Question:  Attached is a screenshot of search view implementation with listview activity working successfully. But, on any text search on the search view it shows the result with grayish toast like feature displaying what user has enter to filter the list. How do i remove it as it is blocking my list view display in the background?
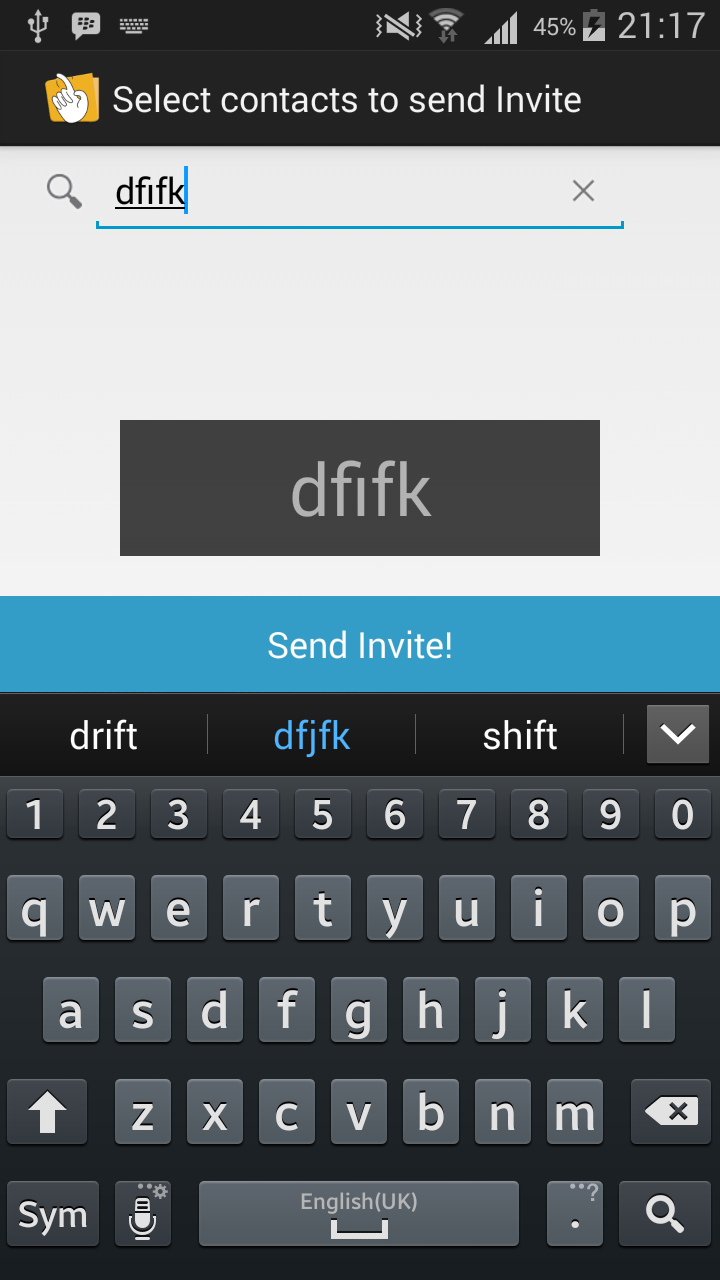
Answer: You have to place your adapter to a separate filter. The code looks something like this.
'''
ArrayAdapter<String> adapter = new ArrayAdapter<String>(this,
android.R.layout.simple_list_item_1, android.R.id.text1,
stringlist);
listView.setAdapter(adapter);
listView.setTextFilterEnabled(true);
Filter filter = adapter.getFilter();
'''
And when listening for the text query, if your code look something like this
'''
@Override
public boolean onQueryTextChange(String newText) {
if (TextUtils.isEmpty(newText)) {
listView.clearTextFilter();
} else {
listView.setFilterText(newText.toString());
}
return true;
}
'''
Just change it to this
'''
@Override
public boolean onQueryTextChange(String newText) {
if (TextUtils.isEmpty(newText)) {
filter.filter(null);
} else {
filter.filter(newText);
}
return true;
}
'''